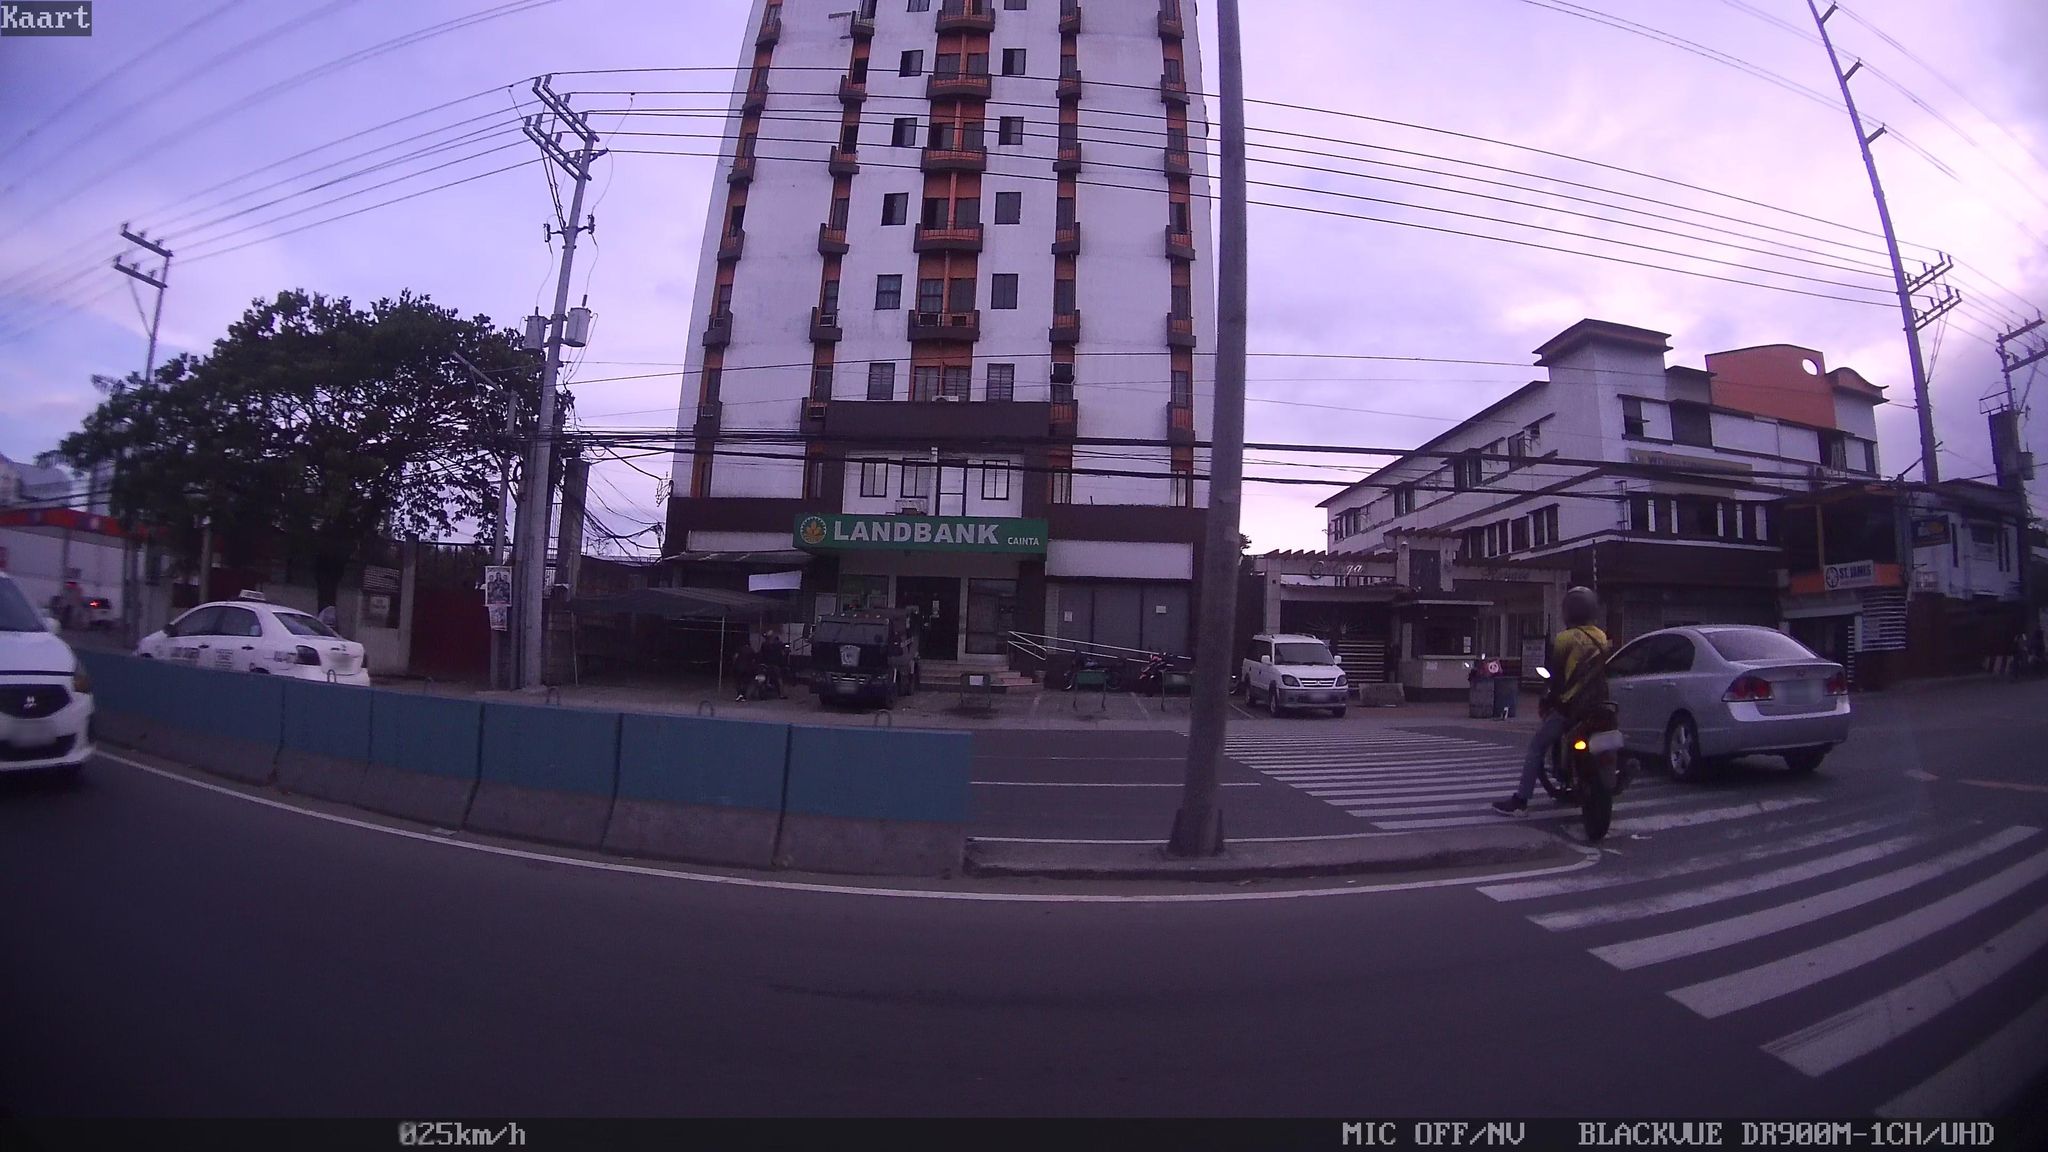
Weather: clear
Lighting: dusk/dawn
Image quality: good
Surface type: driving surface
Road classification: footway
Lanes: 3
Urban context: urban centre
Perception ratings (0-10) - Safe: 4.61, Lively: 6.82, Beautiful: 2.26, Boring: 3.59, Depressing: 7.75, Wealthy: 3.89